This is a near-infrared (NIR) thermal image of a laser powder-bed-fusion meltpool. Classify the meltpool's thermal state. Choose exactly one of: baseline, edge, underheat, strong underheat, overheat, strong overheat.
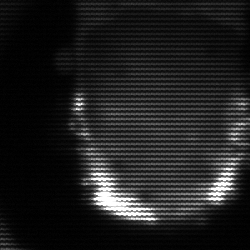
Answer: baseline